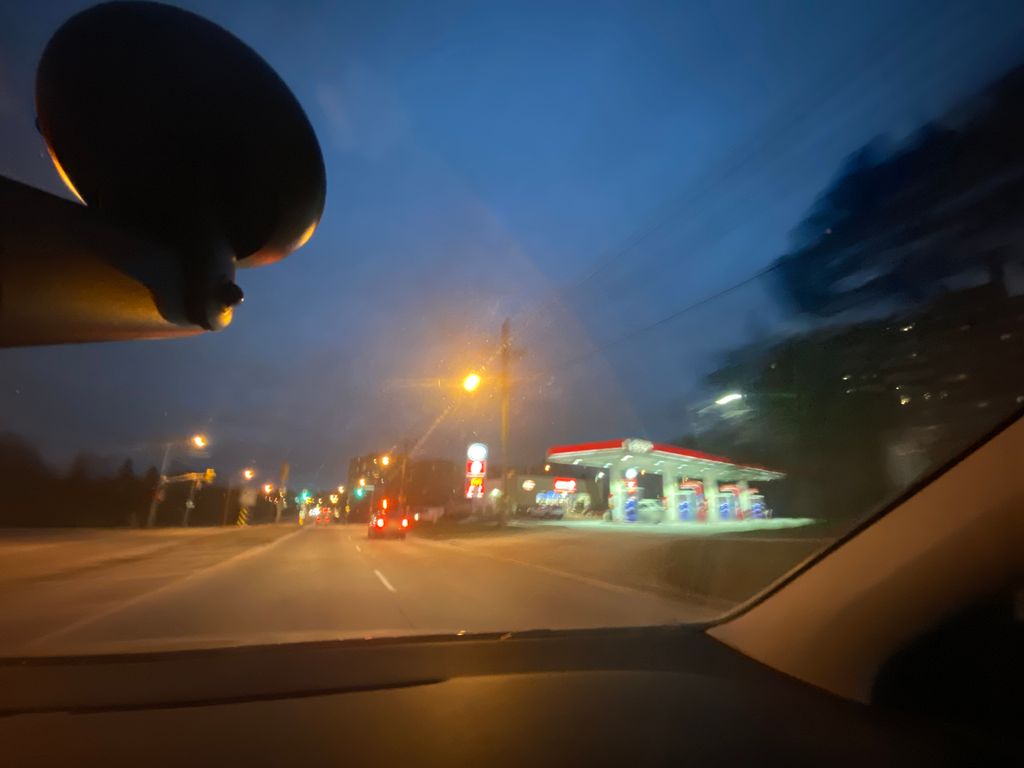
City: toronto